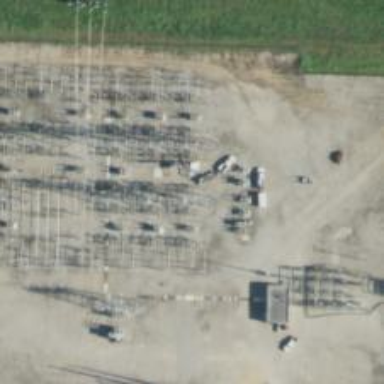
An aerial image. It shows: Switch for power supply.